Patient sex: F
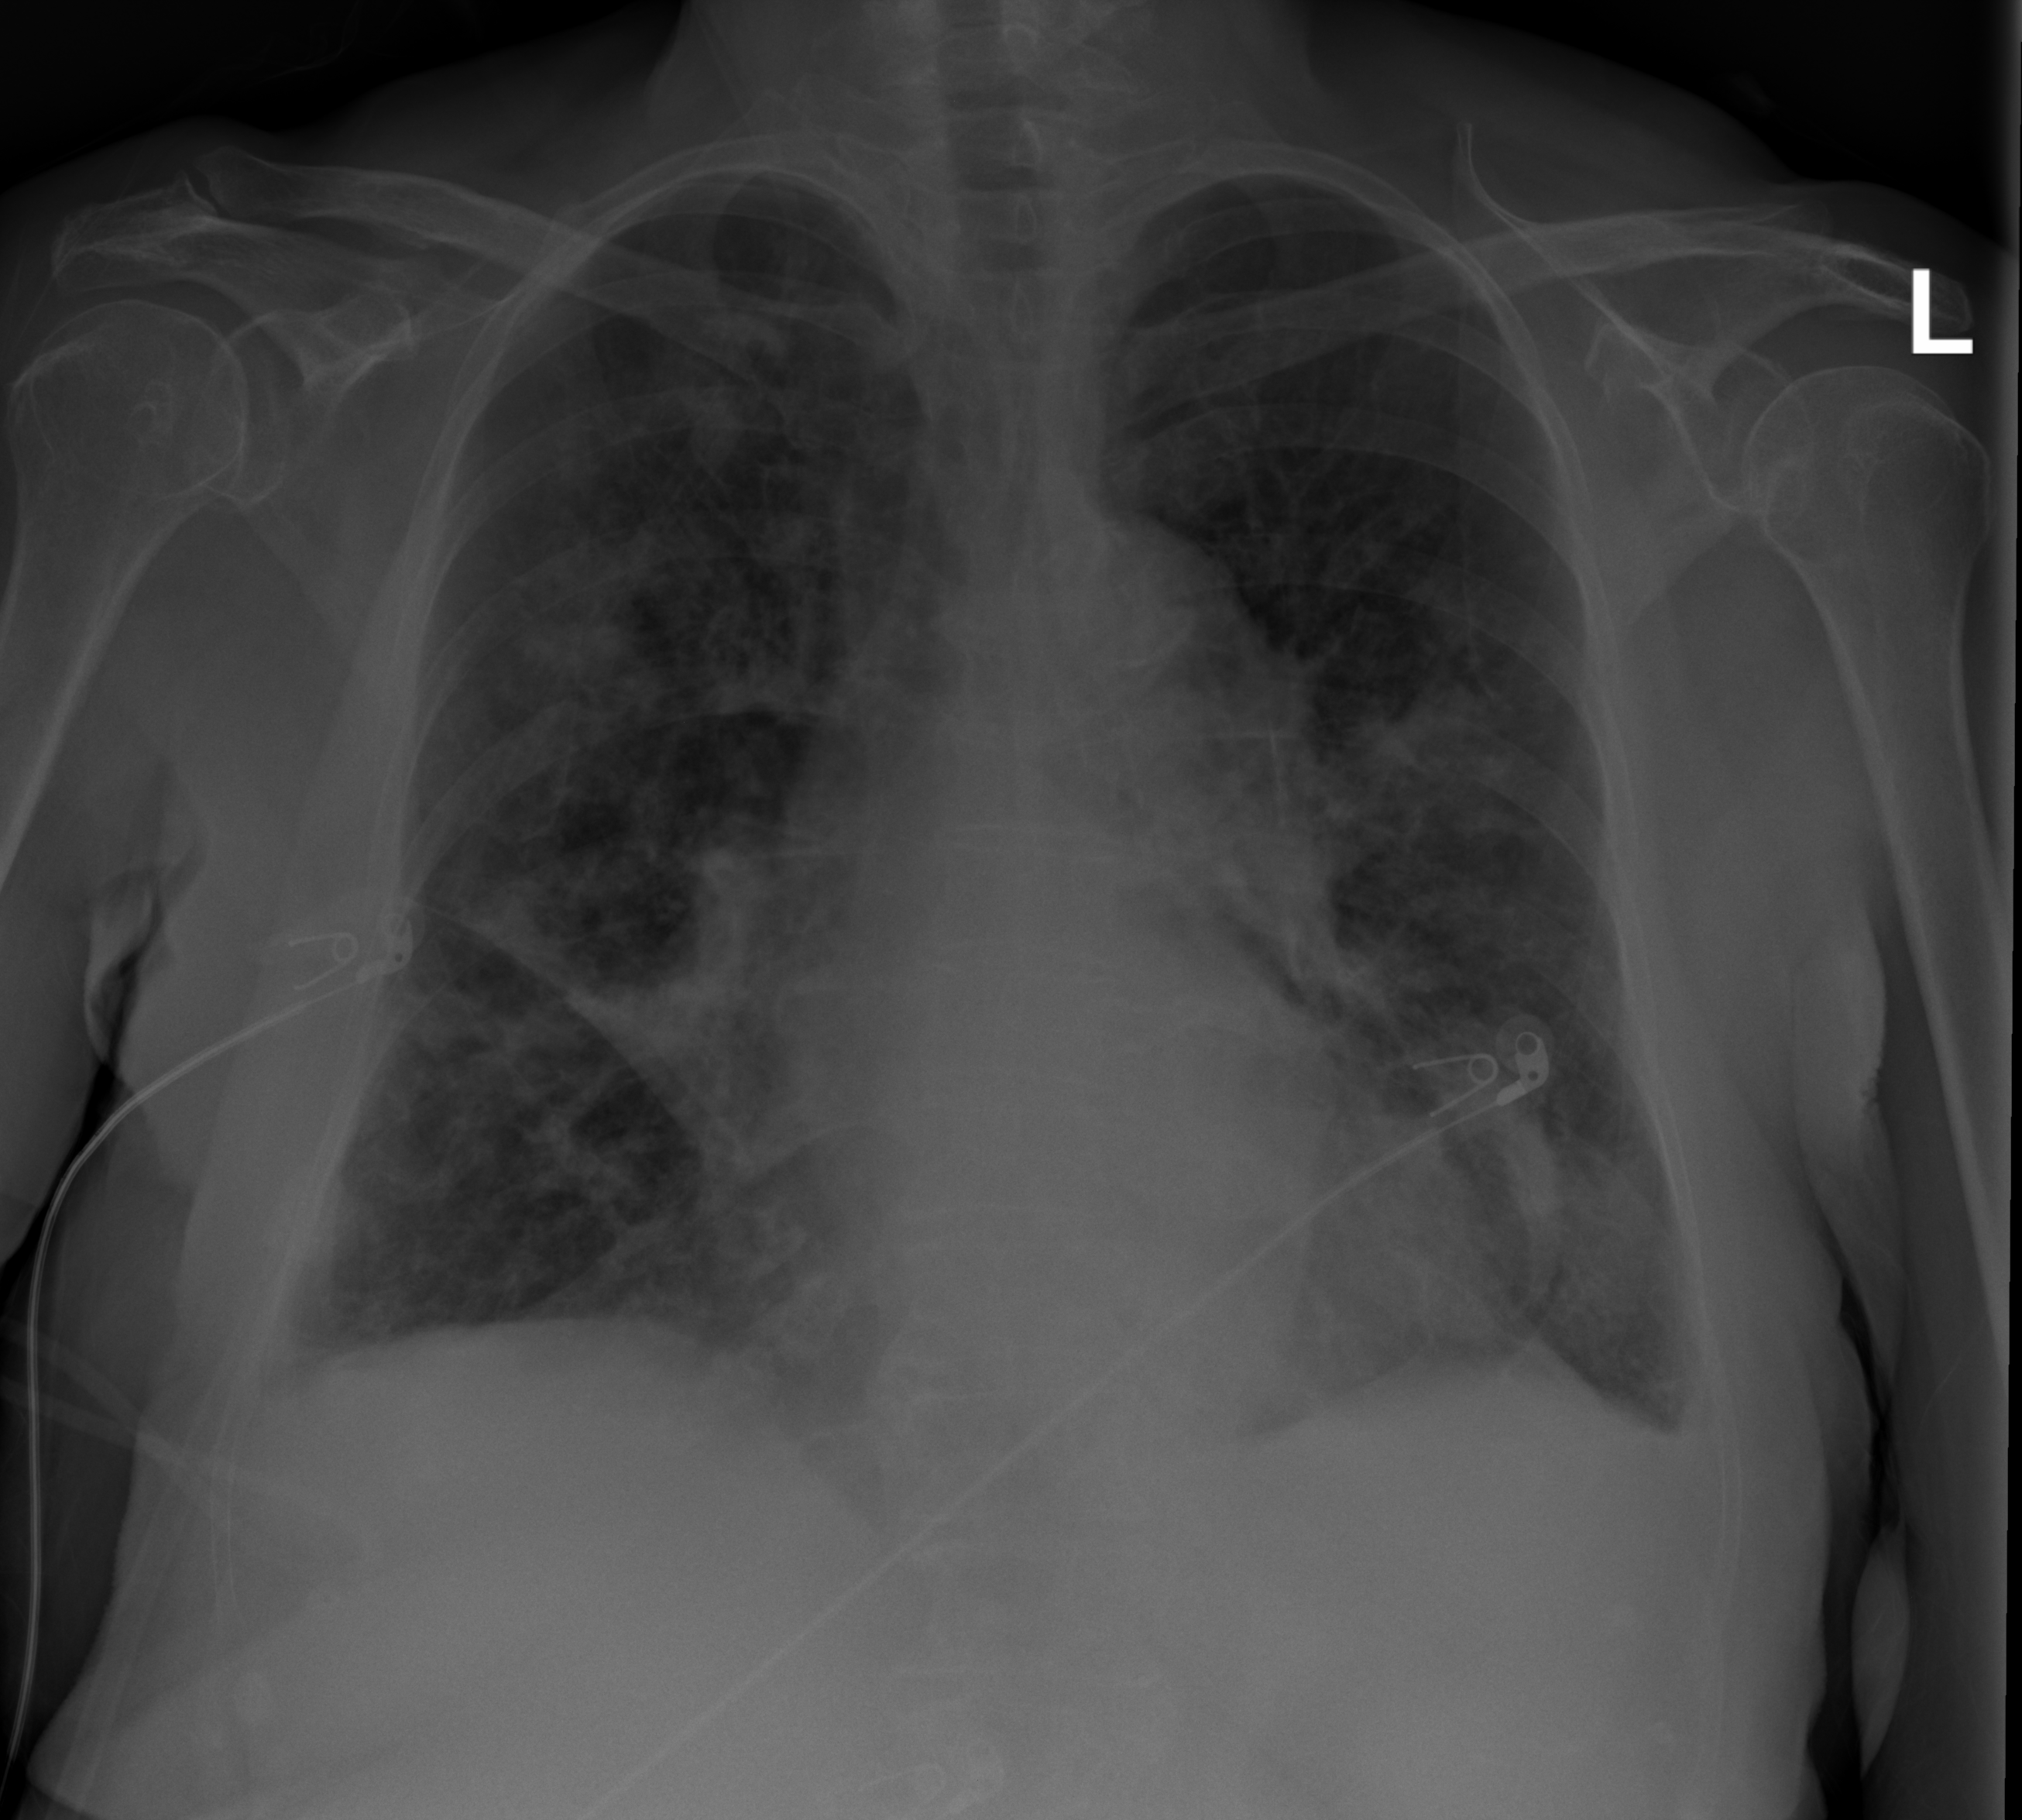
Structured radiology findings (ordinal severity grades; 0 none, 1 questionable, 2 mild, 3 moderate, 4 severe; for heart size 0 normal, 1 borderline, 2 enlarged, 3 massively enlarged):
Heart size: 1
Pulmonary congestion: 0
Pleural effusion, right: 2
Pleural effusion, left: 2
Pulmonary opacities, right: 3
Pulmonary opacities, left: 3
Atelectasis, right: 2
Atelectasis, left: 2